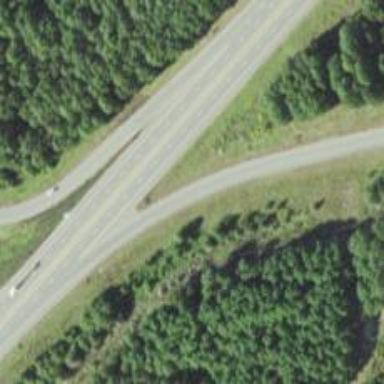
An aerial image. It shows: Trunk link highway.